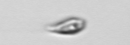
Label: Cryptophyta